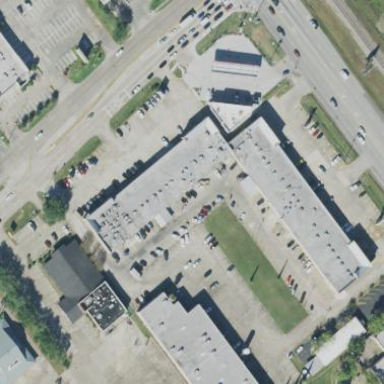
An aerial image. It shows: Retail building.